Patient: sex M, age 47
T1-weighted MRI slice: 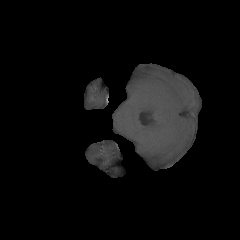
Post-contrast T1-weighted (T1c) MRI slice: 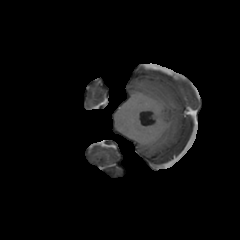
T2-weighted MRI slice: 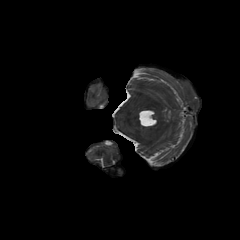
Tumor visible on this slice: no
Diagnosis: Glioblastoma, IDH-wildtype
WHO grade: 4